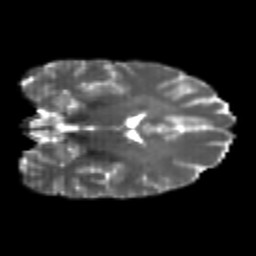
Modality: T2w
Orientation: coronal
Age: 26
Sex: male
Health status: healthy
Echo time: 0.074 s